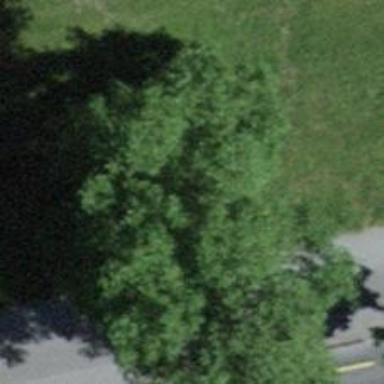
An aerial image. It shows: Beautiful avenue lined with broadleaved trees.